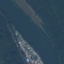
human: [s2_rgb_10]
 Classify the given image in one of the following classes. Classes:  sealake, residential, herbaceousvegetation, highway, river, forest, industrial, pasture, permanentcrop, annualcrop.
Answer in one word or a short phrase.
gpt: River